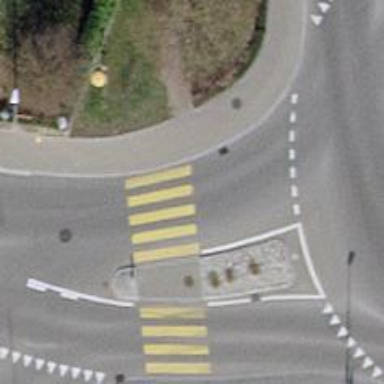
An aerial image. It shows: Marked crossing with pedestrian island.